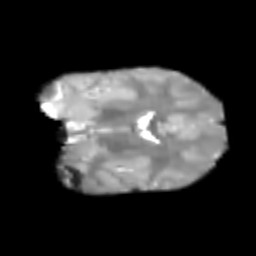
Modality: T2w
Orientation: coronal
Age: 6
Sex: female
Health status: healthy